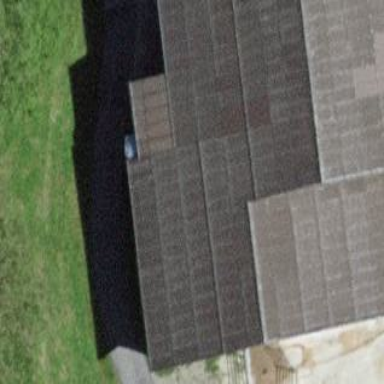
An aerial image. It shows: Barn.